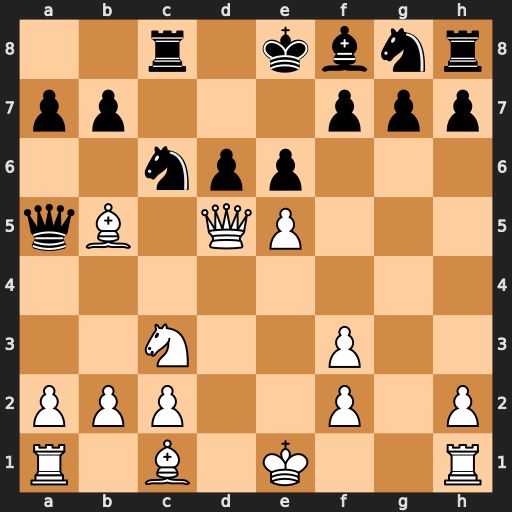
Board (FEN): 2r1kbnr/pp3ppp/2npp3/qB1QP3/8/2N2P2/PPP2P1P/R1B1K2R
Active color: w
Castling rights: KQk
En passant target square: -
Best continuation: Bxc6+ bxc6 Qxa5